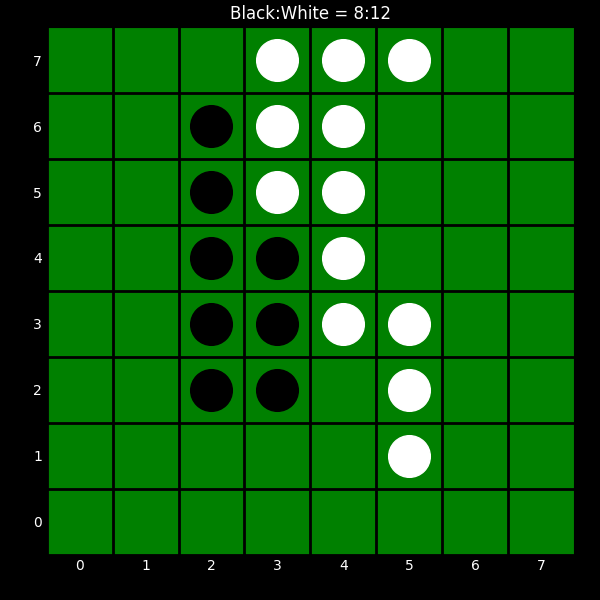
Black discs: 8
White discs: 12